Question: I am using php5.3.10 on ubuntu 12.04 LTS.
I am running CakePHP 2.4.2.
This is my bootstrap.php
'''
// Setup a 'default' cache configuration for use in the application.
Cache::config('default', array(
'engine' => 'File',
'mask' => '0777'
));
'''
THis is my cache folder

As you can see, the cache file generated is NOT 777.
I am not sure what else to do. I have restarted the server.
Please advise.
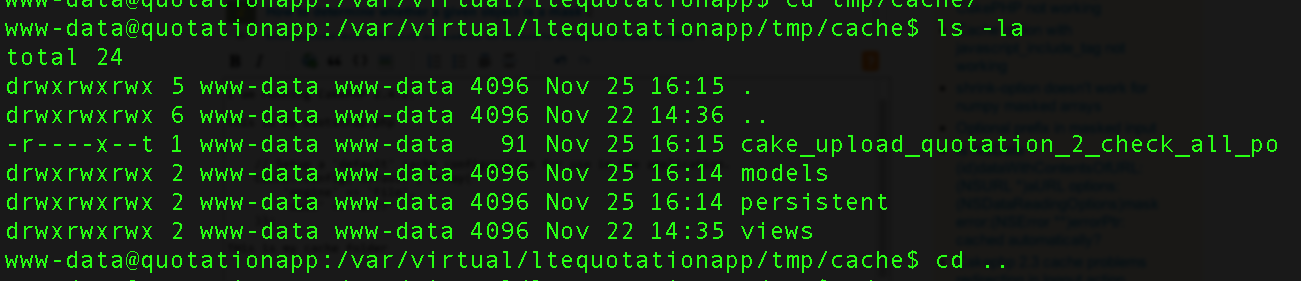
Answer: The answer is lose the single quotes for the mask option.
'''
// Setup a 'default' cache configuration for use in the application.
Cache::config('default', array(
'engine' => 'File',
'mask' => 0777 // no single quotes!!!!
));
'''
To anyone who doesn't believe me, please look at the source code for the template skel that generates the core.php for 2.x
<URL>
''mask' => 0664, //[optional]'
As you can see, there's no quotation marks. This is what works for me.